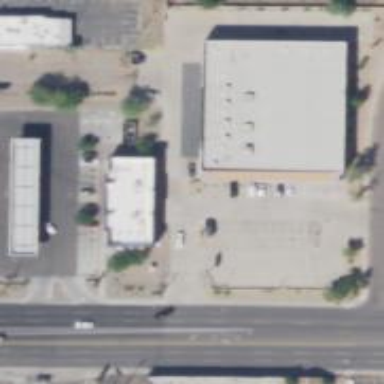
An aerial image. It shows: Retail area.